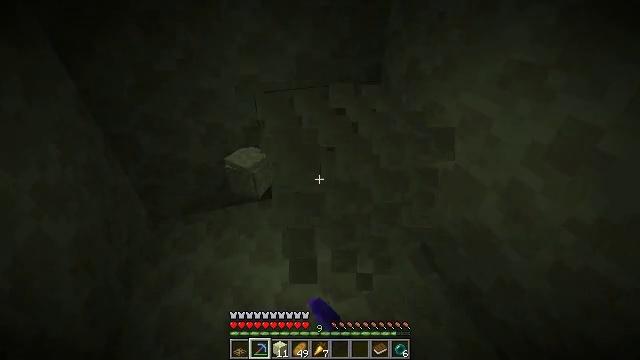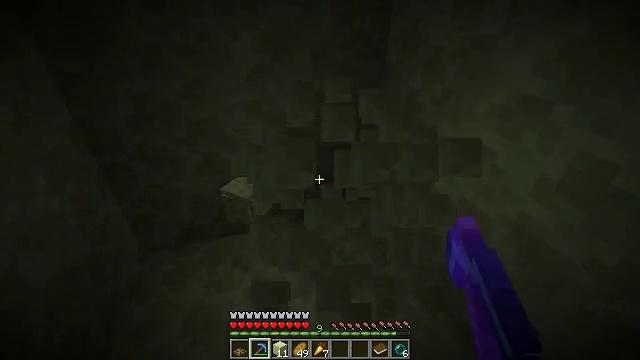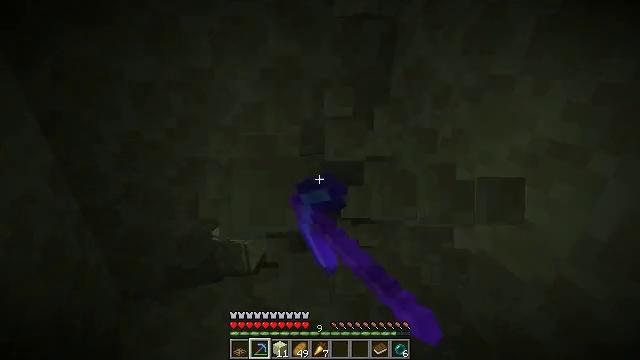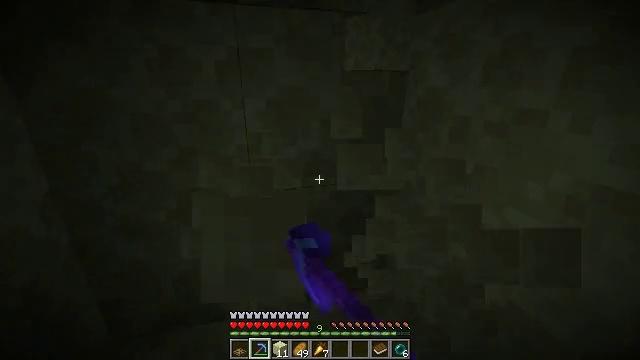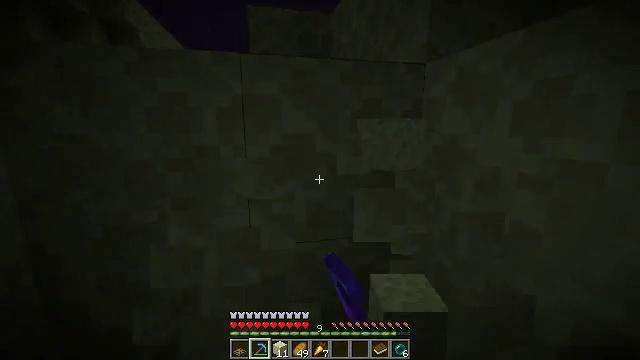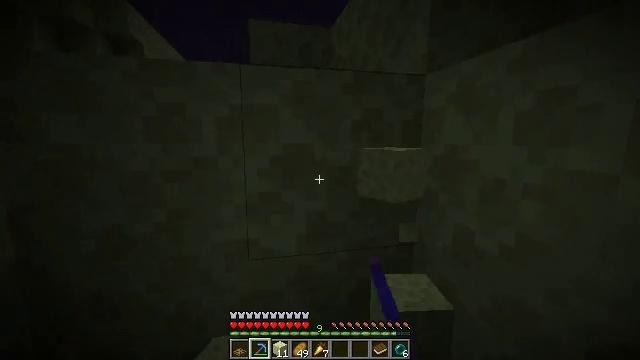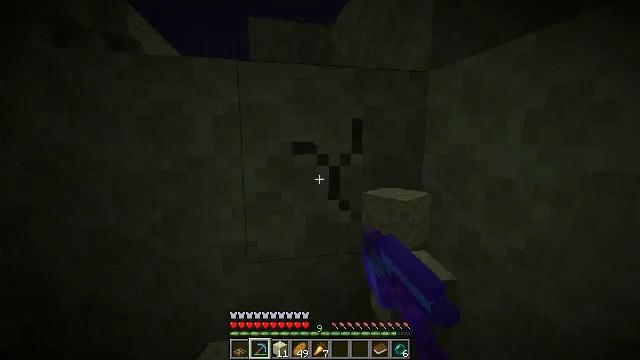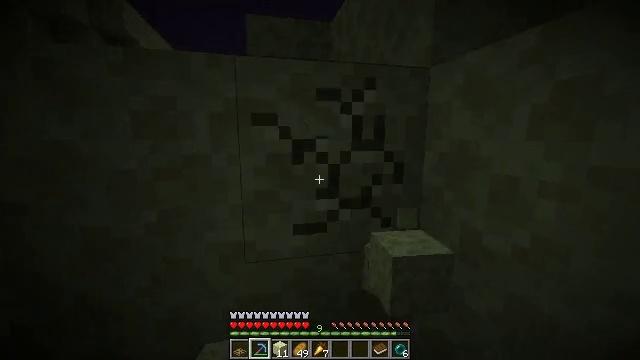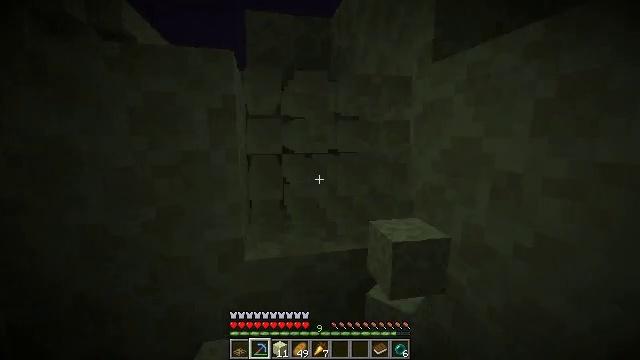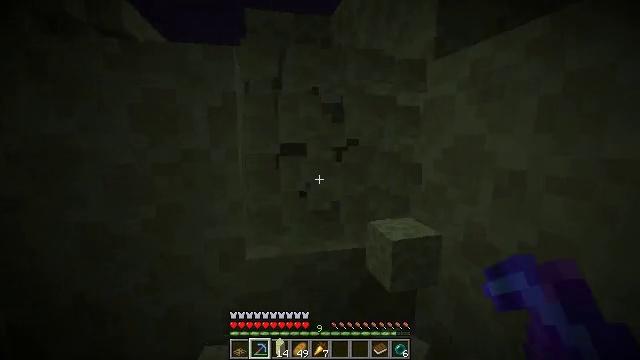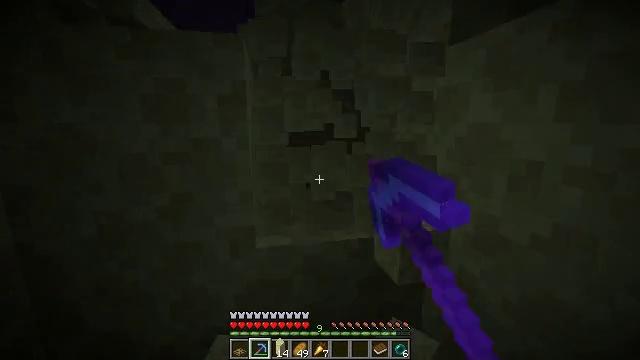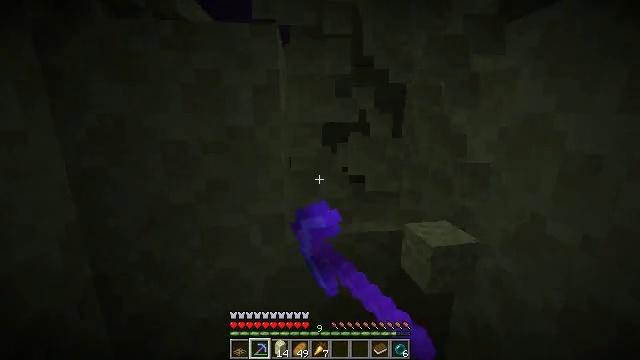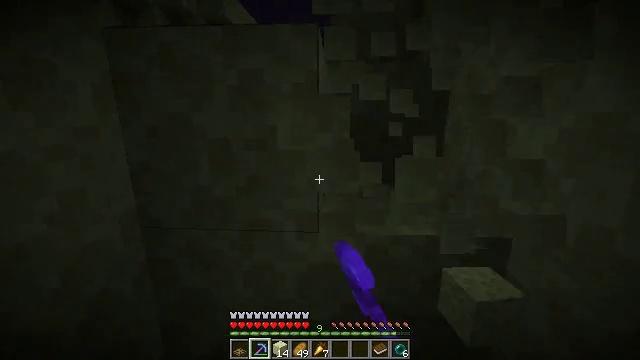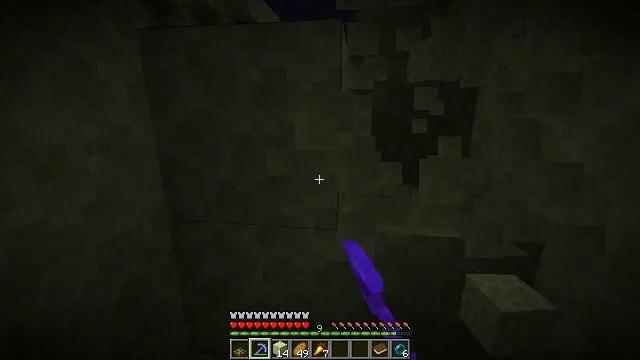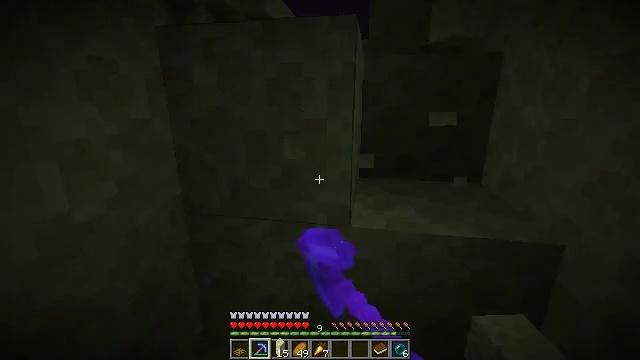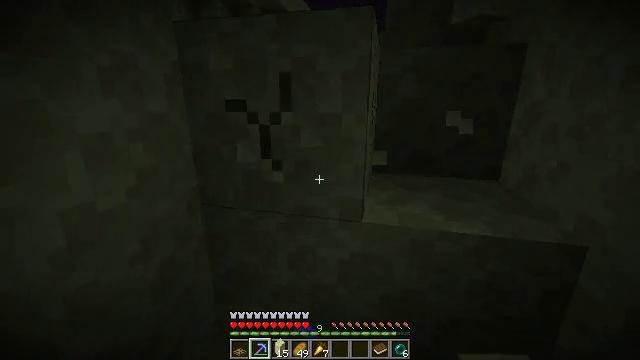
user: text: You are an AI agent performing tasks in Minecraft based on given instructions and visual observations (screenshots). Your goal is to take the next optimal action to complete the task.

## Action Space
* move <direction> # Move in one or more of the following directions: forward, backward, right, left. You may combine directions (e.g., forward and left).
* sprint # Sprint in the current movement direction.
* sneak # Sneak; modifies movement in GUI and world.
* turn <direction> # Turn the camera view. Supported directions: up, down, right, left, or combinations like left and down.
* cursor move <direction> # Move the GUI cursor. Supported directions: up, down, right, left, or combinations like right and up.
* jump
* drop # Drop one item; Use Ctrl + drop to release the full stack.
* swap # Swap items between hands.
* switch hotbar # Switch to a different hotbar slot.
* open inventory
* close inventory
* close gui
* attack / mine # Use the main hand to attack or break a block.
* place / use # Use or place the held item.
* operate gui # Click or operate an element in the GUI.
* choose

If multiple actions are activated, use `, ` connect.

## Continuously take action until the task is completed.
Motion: motion action
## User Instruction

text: Mine the end stone in the End dimension.
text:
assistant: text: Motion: move forward, turn up, attack / mine
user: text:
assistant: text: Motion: move forward, turn up, attack / mine
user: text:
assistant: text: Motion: move forward, turn left and up, attack / mine
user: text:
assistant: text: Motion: turn left and up, attack / mine
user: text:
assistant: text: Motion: turn up, attack / mine
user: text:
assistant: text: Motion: attack / mine
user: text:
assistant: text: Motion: attack / mine
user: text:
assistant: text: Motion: attack / mine
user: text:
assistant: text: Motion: attack / mine
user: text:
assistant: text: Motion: turn left and down, attack / mine
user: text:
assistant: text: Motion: turn left and down, attack / mine
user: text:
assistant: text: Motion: turn left, attack / mine
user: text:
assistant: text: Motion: turn left, attack / mine
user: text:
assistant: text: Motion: turn left, attack / mine
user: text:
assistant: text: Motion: turn left and down, attack / mine
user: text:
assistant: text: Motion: turn left and down, attack / mine
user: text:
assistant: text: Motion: attack / mine
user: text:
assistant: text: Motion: attack / mine
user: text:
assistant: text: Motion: attack / mine
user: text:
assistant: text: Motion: attack / mine
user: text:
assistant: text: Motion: turn down, attack / mine
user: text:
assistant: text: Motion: turn down, attack / mine
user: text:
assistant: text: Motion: turn down, attack / mine
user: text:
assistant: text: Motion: attack / mine
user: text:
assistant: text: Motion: attack / mine
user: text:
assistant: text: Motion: attack / mine
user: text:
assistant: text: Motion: attack / mine
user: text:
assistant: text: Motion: attack / mine
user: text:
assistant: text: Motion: move forward, attack / mine
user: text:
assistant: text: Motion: move forward, attack / mine